Aerial crown-view tile of a tropical tree (Barro Colorado Island, Panama), acquired 20250818:
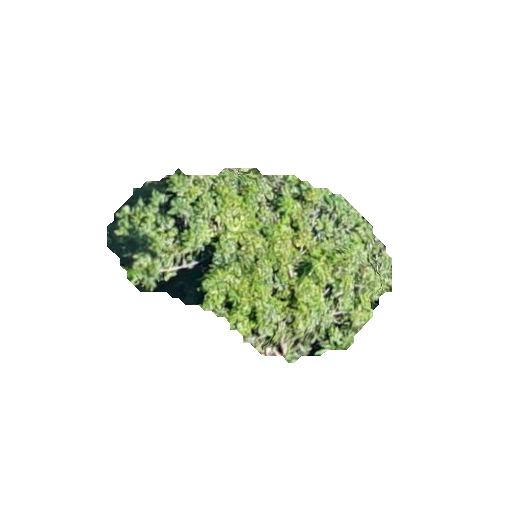
Species: Protium stevensonii
GBIF accepted scientific name: Tetragastris panamensis
Crown area: 53.21 m²